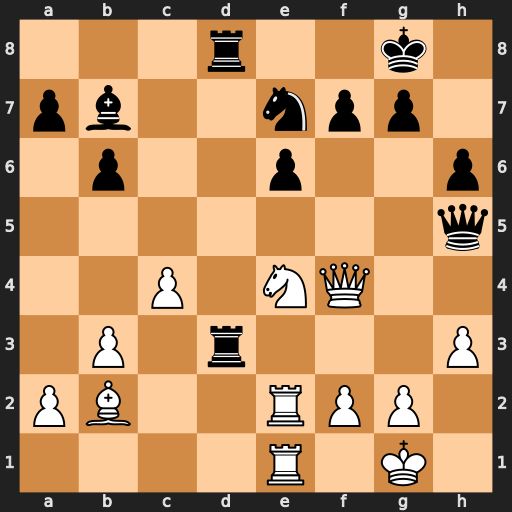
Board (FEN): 3r2k1/pb2npp1/1p2p2p/7q/2P1NQ2/1P1r3P/PB2RPP1/4R1K1
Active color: w
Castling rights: -
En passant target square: -
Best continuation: Nf6+ gxf6 Qxf6